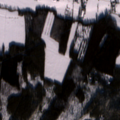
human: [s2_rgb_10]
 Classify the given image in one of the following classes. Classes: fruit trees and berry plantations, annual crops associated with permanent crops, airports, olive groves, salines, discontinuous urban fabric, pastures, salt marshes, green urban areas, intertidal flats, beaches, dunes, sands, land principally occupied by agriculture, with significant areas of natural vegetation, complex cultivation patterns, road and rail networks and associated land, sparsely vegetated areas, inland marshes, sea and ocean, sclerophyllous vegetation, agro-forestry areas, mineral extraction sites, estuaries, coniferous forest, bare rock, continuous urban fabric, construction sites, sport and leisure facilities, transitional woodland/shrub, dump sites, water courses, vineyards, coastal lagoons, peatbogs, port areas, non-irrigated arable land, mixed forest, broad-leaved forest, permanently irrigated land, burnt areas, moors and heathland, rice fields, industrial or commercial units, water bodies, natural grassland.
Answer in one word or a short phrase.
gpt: non-irrigated arable land, land principally occupied by agriculture, with significant areas of natural vegetation, coniferous forest, mixed forest